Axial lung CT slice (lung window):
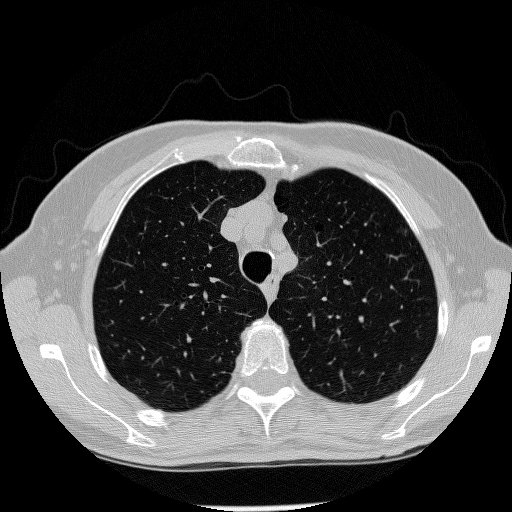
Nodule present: yes
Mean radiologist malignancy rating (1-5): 2